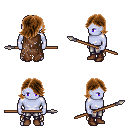
a pixel art fantasy rpg character, male body template, dark elf, purple skin, brown tattered cape, metal pants, brown swoop hairstyle, brown shoes, spear, four views (front, back, left, right), 2x2 character sprite sheet, small pixel art, hard edges, no anti-aliasing